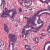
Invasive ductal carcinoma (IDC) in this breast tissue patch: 1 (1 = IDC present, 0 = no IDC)